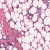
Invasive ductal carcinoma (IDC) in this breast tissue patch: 1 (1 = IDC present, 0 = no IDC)